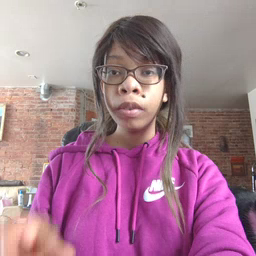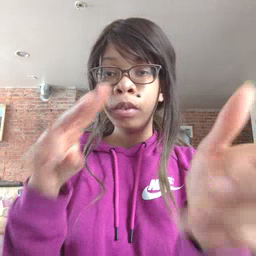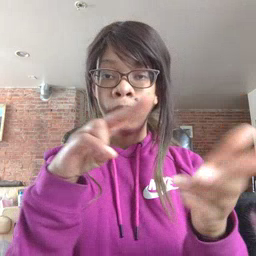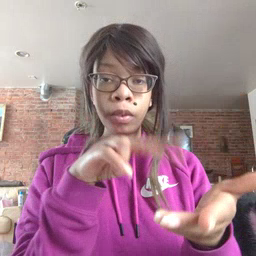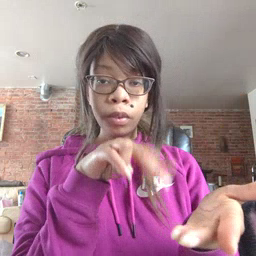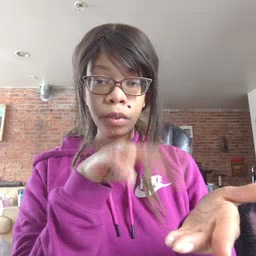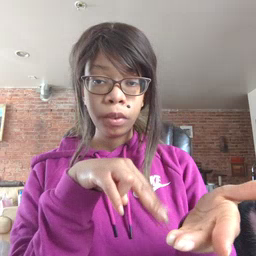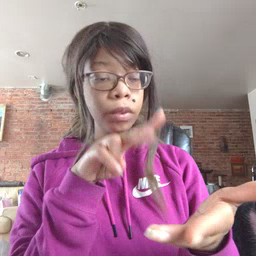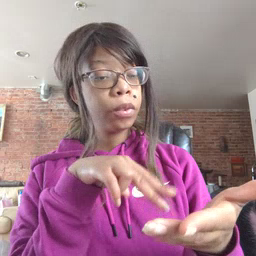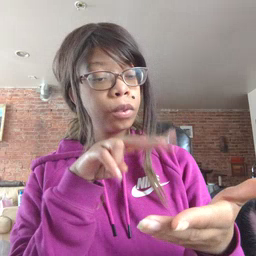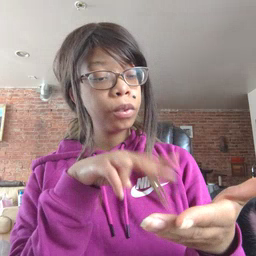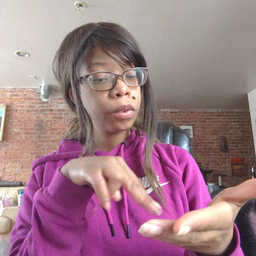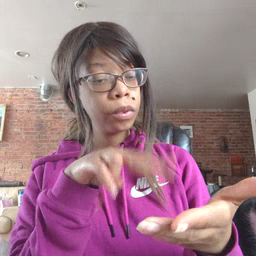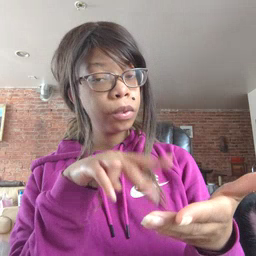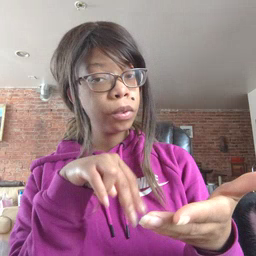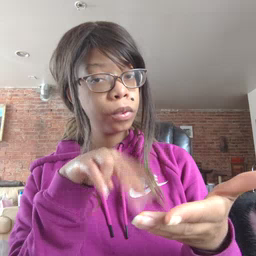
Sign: read